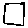
Label: square